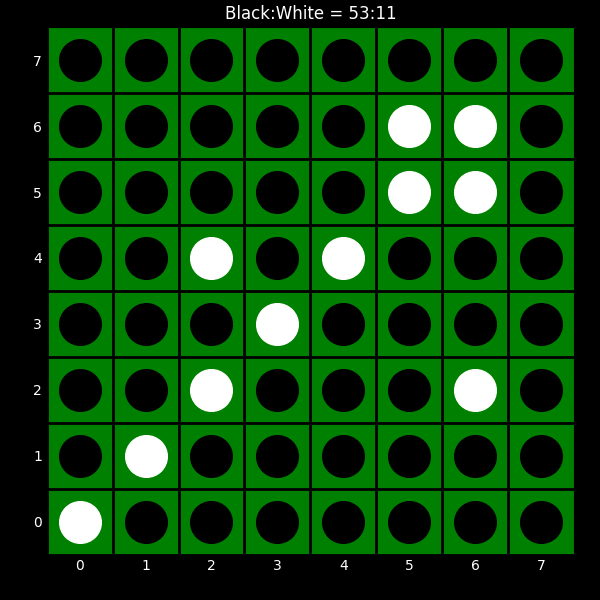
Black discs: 53
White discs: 11